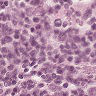
Metastatic tissue present: yes